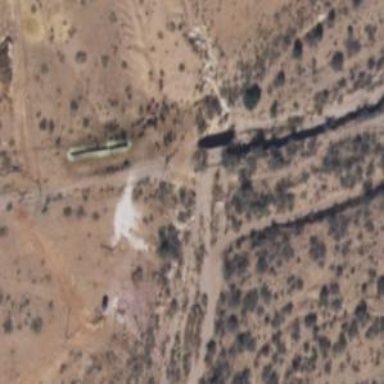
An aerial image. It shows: Track road with bridge.